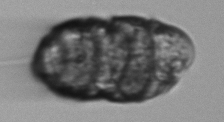
Label: Margalefidinium